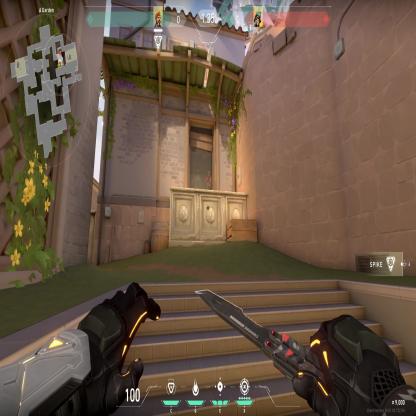
Label: enemy